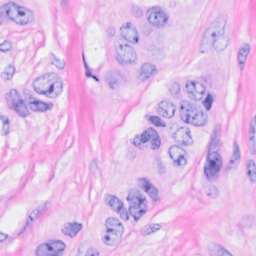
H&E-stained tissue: Breast